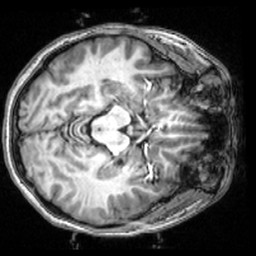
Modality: T1w
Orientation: axial
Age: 22
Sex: female
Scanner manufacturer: siemens
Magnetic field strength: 3 T
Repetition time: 2.53 s
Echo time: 0.00339 s